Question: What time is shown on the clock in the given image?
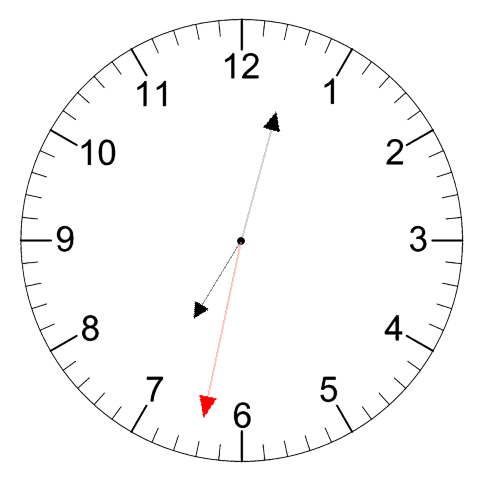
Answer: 07:02:32